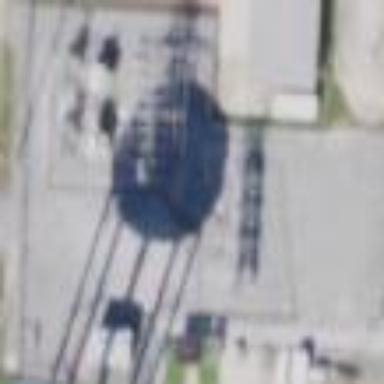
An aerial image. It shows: Distribution level power substation surrounded by fence.